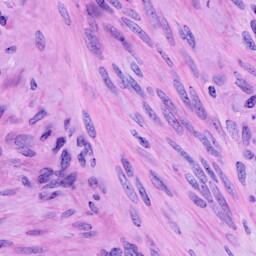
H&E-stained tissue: Cervix